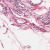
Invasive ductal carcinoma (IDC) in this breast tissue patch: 0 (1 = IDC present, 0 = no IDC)